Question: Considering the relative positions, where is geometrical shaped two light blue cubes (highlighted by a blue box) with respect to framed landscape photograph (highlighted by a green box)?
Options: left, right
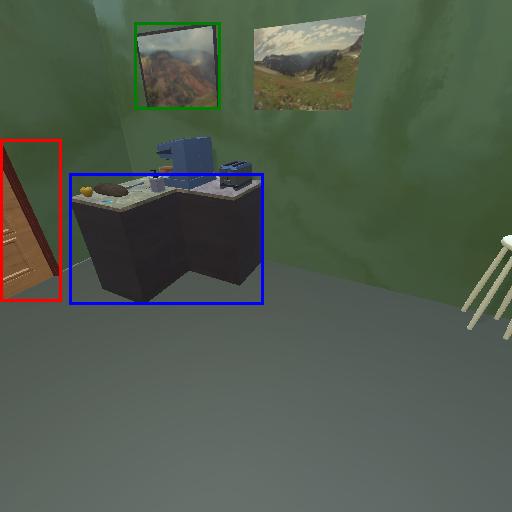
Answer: left